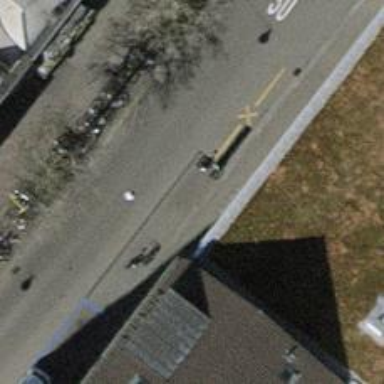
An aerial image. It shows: Bicycle rental service.